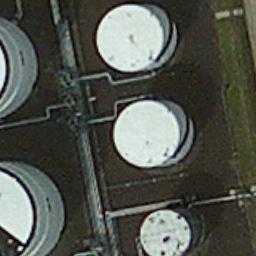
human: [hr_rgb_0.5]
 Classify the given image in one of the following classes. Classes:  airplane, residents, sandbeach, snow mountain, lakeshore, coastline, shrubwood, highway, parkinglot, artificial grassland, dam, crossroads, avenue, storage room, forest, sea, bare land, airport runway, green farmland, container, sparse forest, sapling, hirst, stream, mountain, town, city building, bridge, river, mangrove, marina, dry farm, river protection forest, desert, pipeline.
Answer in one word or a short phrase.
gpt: storage room